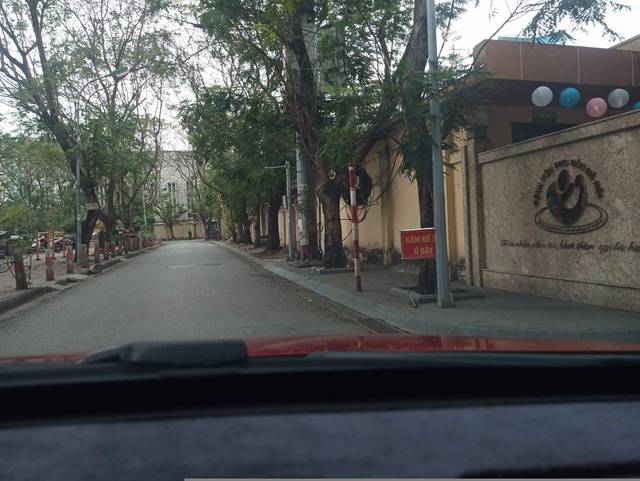
Region: Vietnam
Coordinates: 21.026, 105.807